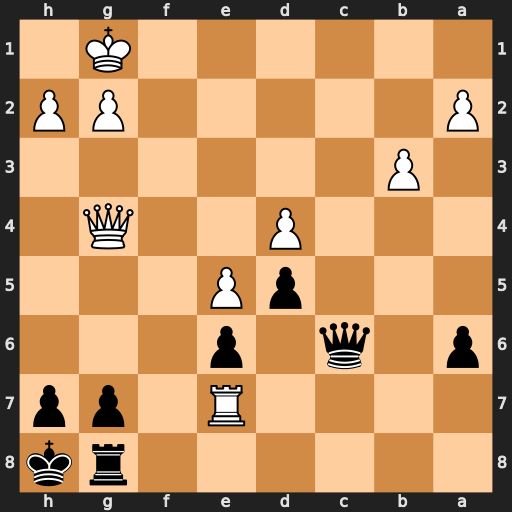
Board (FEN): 6rk/4R1pp/p1q1p3/3pP3/3P2Q1/1P6/P5PP/6K1
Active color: b
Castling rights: -
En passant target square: -
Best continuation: Qc1+ Kf2 Rf8+ Kg3 Qc3+ Kh4 g6 Qxe6 Rf5